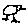
Label: bird